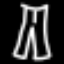
Label: pants